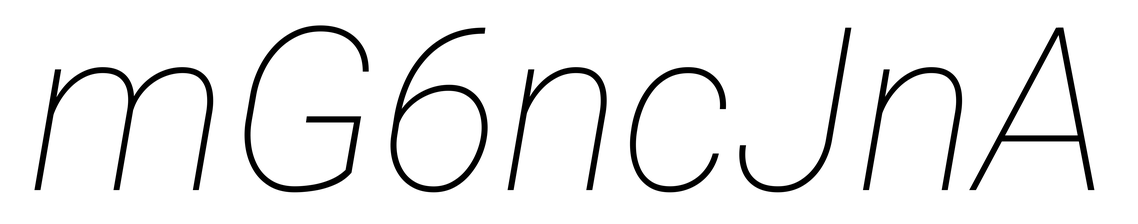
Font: Roboto-Italic_Thin_Italic